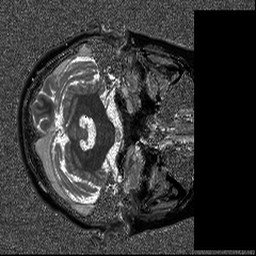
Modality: T1map
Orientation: axial
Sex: female